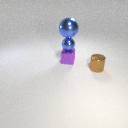
large blue metal sphere above small purple metal cube